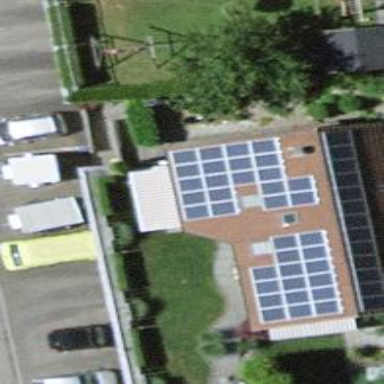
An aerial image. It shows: Solar power generator using photovoltaic method with solar photovoltaic panel types.